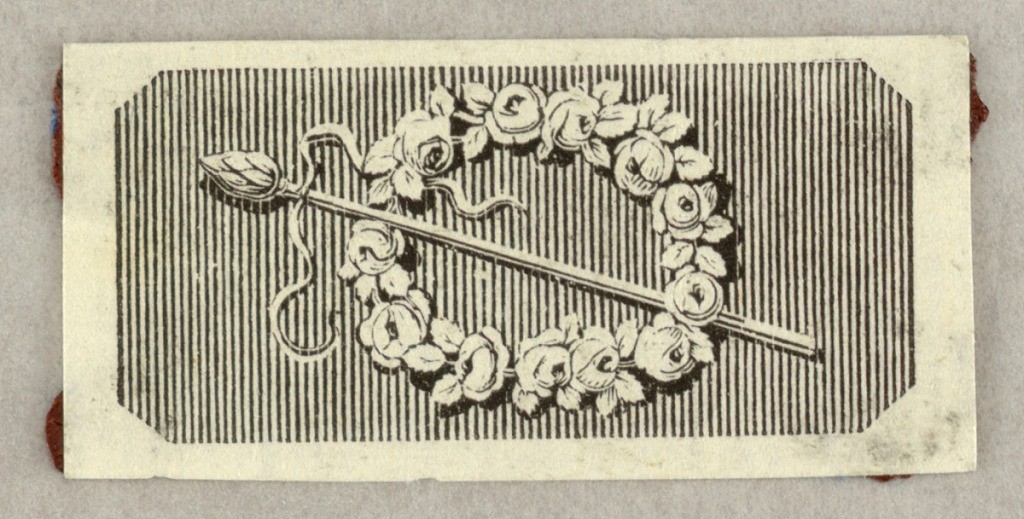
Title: Wood engraving. Vignette.
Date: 1800–1830
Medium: Engraving and etching
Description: Thyrsus and rose wreath against hatched, octagonal background.